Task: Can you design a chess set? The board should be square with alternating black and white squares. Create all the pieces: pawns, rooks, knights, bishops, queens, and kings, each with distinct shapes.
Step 573:
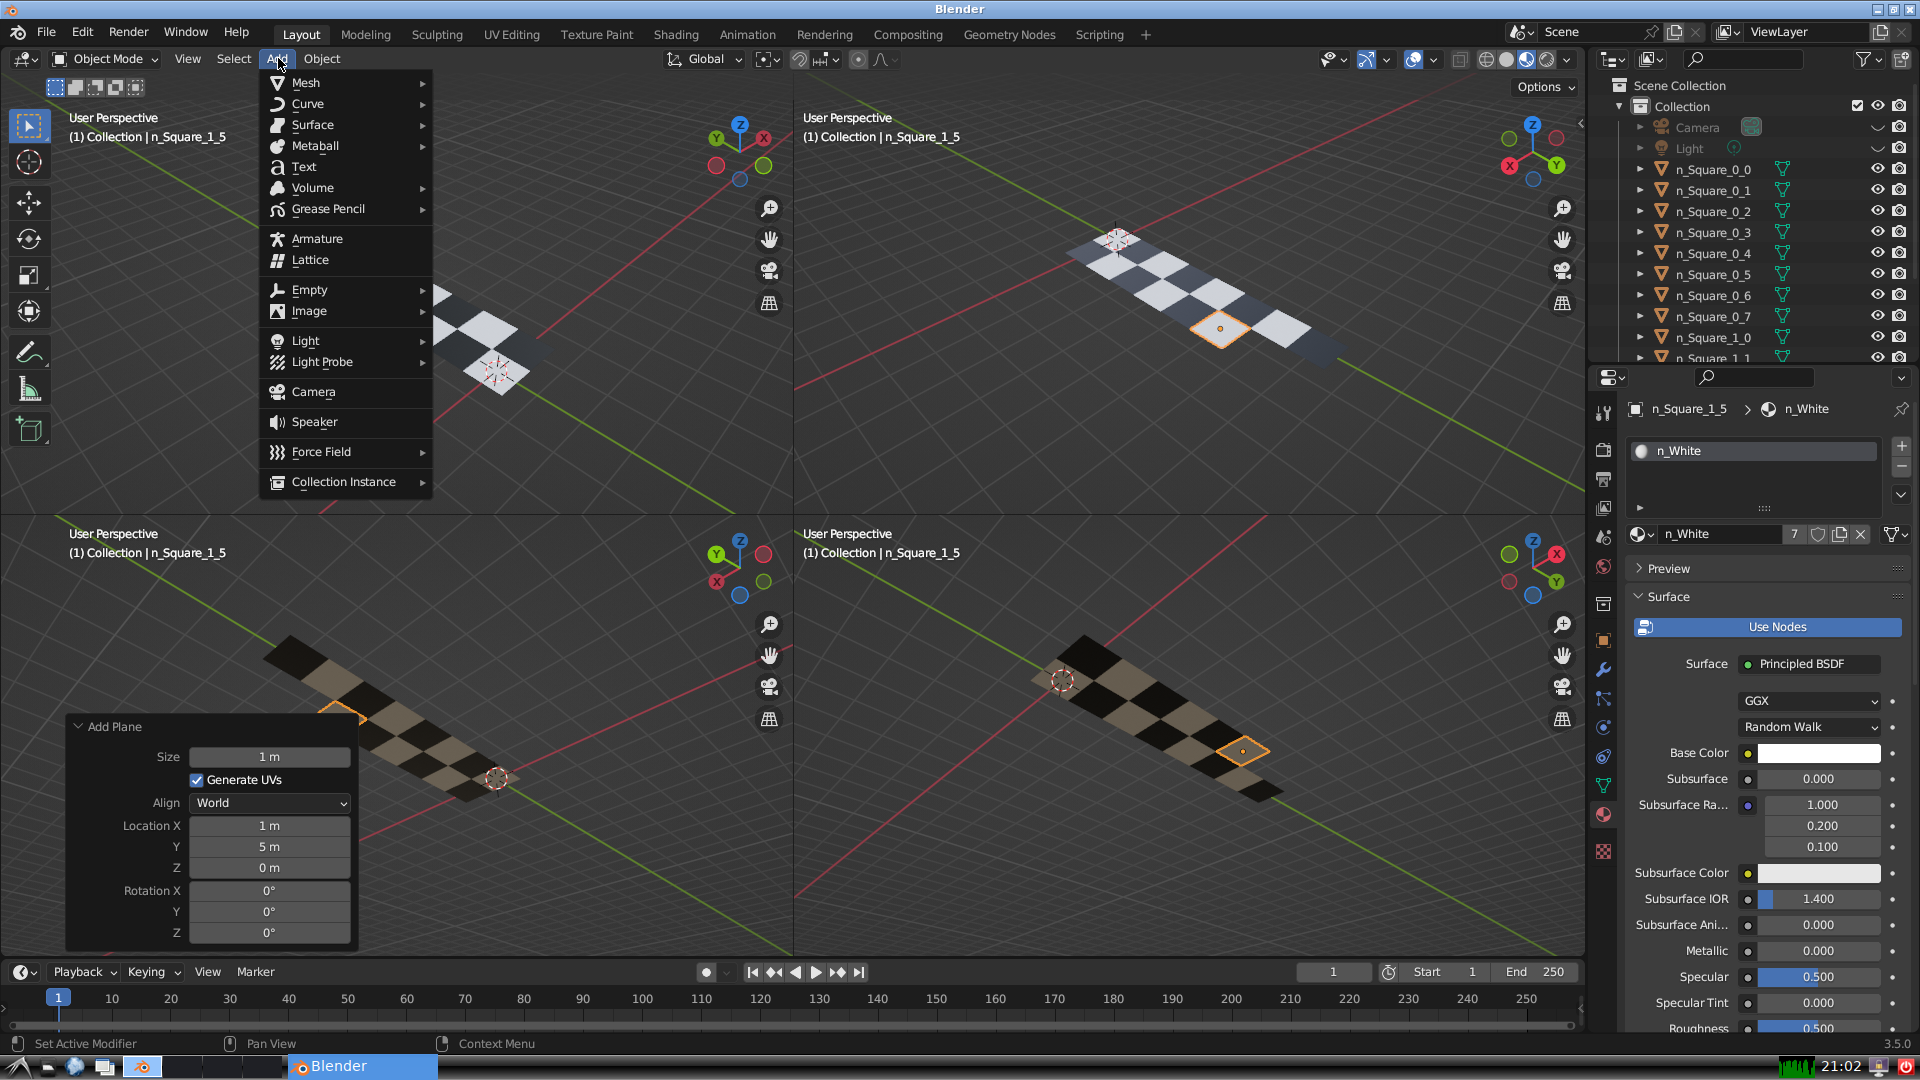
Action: {"mouse_move": [304, 82]}